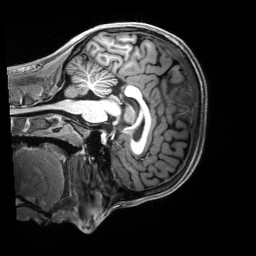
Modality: T1w
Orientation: sagittal
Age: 22
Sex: female
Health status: healthy
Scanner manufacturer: siemens
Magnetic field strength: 3 T
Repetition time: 2.5 s
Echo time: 0.00222 s